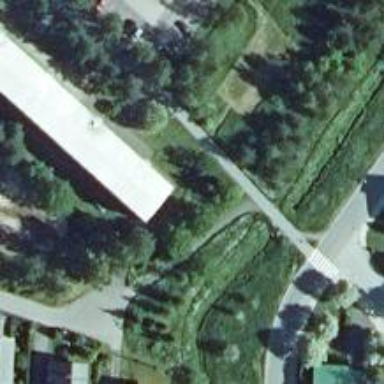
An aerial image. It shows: Asphalt cycleway.